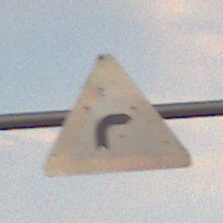
Verkehrszeichen: KurveRechts
Umgebung: Outdoor, Nature
Tageszeit: SunriseSunset
Wetter: PartlyCloudy
Licht: Natural
Jahreszeit: NotSpecified
Kontrast: LowContrast